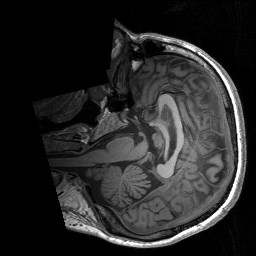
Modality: T1w
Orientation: axial
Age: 27
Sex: male
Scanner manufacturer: siemens
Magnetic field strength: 3 T
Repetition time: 1.9 s
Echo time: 0.00226 s